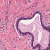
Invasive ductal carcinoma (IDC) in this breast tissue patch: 1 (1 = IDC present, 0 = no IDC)